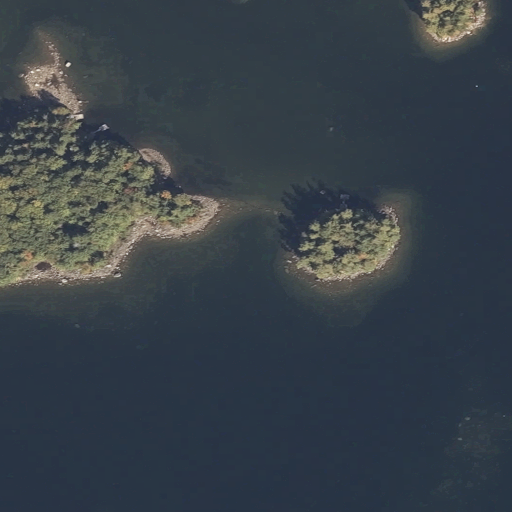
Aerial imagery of island in Maine named Outer Spectacle Island containing open water, evergreen forest, deciduous forest, herbaceous wetlands, and grassland